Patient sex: M
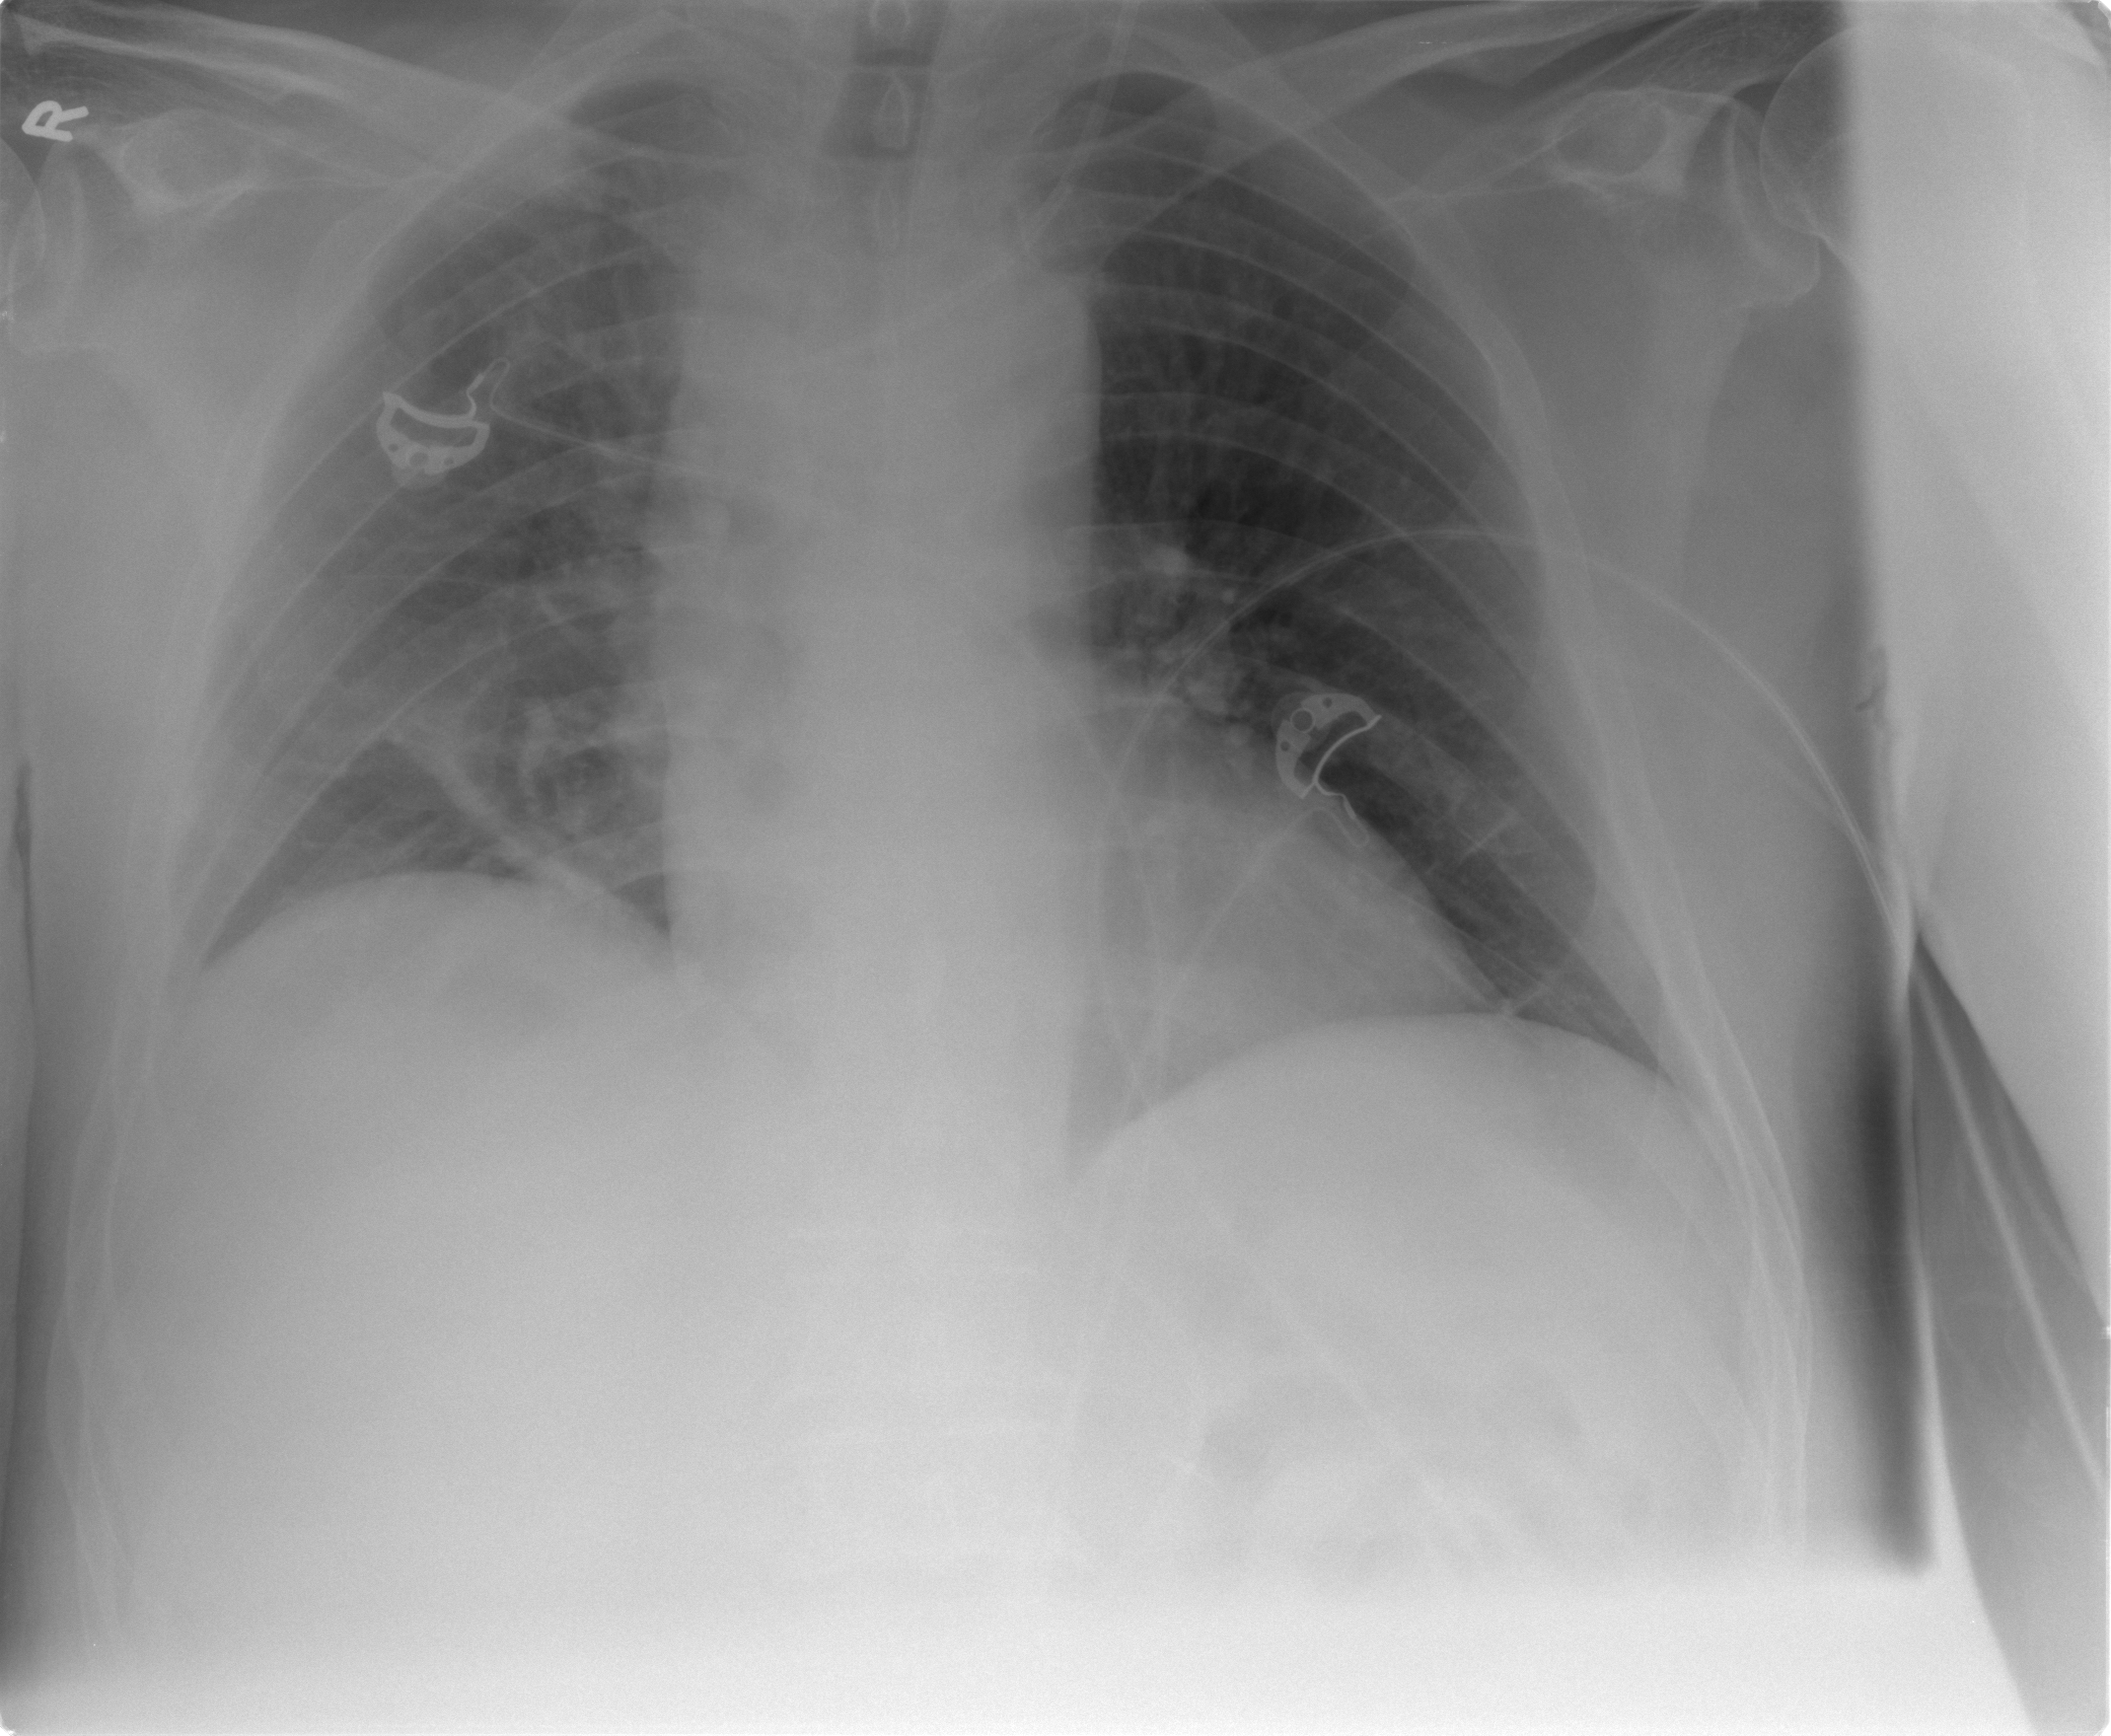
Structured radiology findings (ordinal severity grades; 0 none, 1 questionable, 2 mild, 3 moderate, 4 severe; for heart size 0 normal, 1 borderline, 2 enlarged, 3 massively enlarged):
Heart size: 0
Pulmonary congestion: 1
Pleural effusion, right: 2
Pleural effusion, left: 0
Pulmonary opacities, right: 1
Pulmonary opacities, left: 0
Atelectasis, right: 2
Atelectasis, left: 0